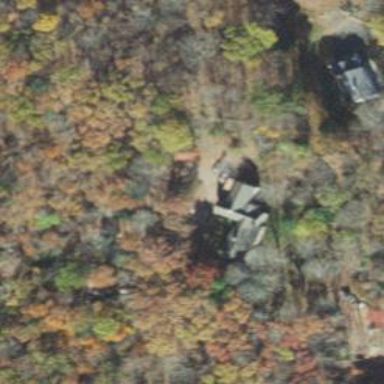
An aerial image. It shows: Driveway leading to service road.